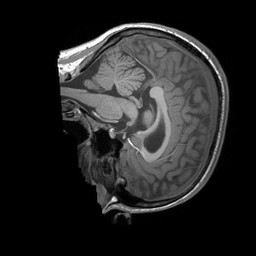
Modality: T1w
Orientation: sagittal
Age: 23
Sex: female